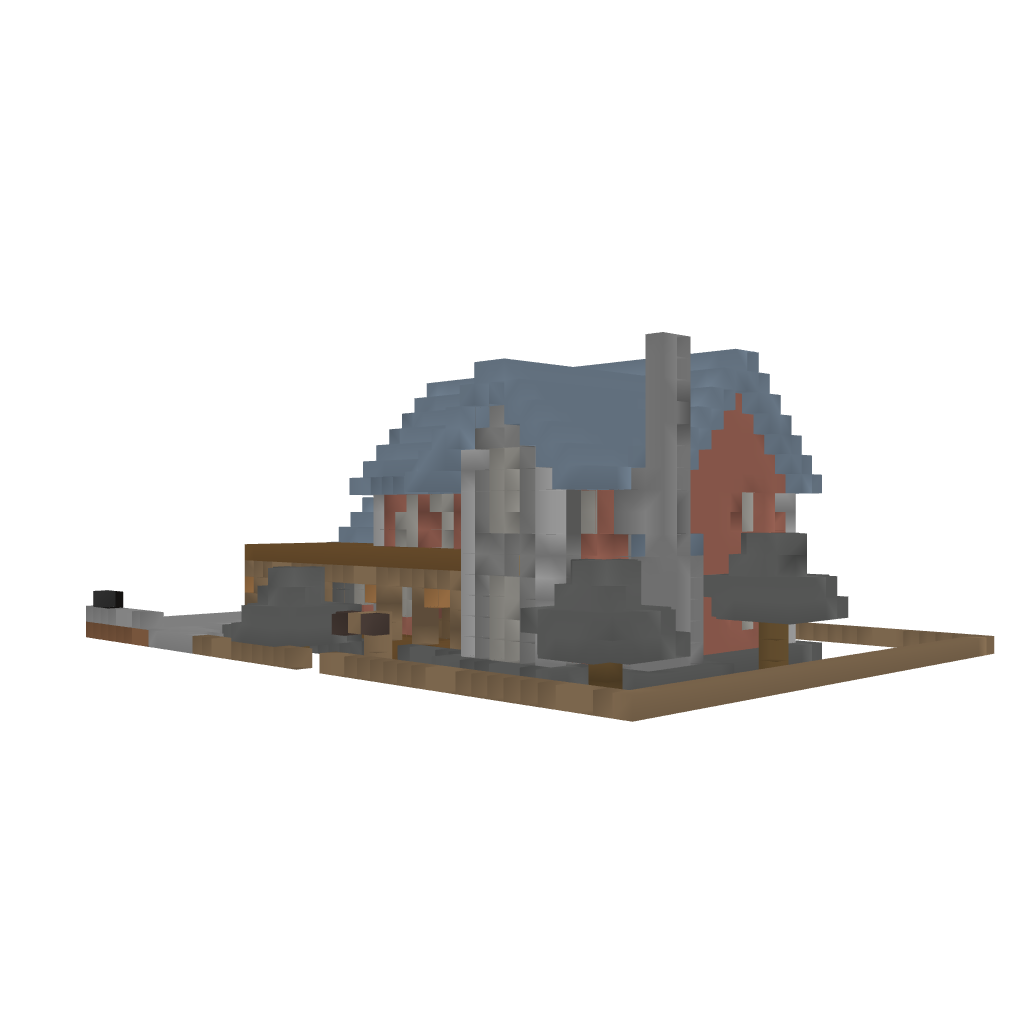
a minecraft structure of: Suburban Brick Home